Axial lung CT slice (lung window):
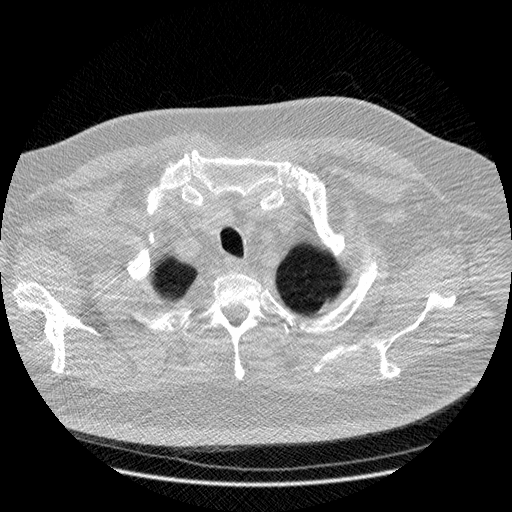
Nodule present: no